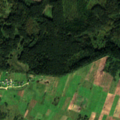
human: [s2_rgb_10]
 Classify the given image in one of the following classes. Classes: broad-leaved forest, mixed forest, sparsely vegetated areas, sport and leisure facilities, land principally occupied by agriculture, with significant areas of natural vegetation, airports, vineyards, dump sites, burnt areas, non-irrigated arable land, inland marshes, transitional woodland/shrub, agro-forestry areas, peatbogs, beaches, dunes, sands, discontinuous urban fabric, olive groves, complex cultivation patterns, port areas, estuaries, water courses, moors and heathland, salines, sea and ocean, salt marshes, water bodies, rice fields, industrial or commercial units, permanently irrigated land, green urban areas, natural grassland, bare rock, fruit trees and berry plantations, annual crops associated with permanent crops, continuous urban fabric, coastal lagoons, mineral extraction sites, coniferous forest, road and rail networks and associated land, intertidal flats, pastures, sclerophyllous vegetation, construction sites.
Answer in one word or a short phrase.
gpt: complex cultivation patterns, coniferous forest, mixed forest, transitional woodland/shrub